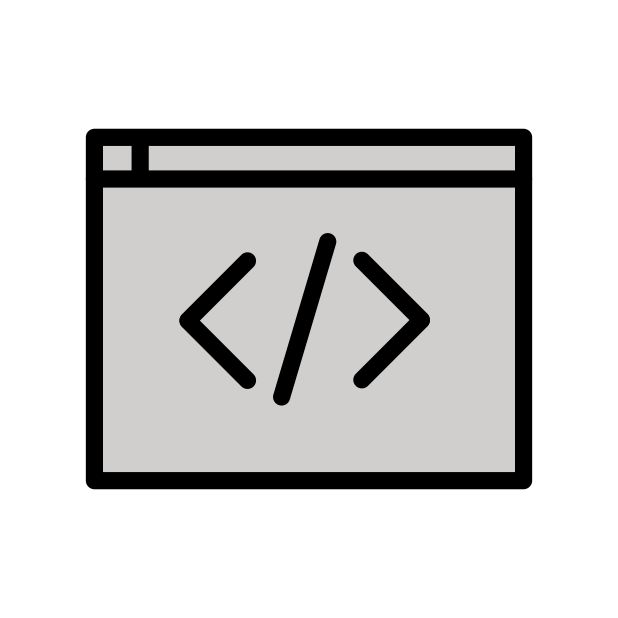
code editor